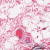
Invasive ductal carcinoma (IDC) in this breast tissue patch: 0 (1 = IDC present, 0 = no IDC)